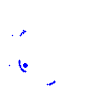
Particle: kaon